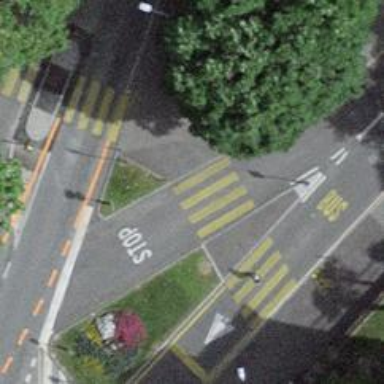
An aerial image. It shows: Uncontrolled crossing with central island on the road.